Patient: sex F, age 71
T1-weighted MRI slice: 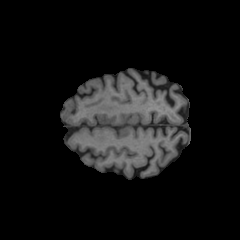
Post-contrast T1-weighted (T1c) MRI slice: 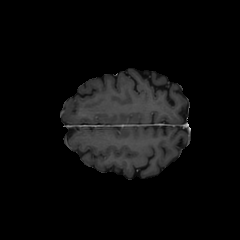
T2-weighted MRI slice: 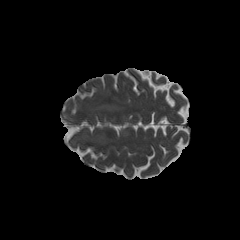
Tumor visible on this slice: yes
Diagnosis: Glioblastoma, IDH-wildtype
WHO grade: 4